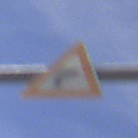
Verkehrszeichen: KurveRechts
Umgebung: Outdoor, RoadRail
Tageszeit: MorningAfternoon
Wetter: PartlyCloudy
Licht: Natural
Jahreszeit: NotSpecified
Kontrast: HighContrast